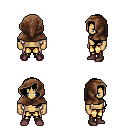
a pixel art fantasy rpg character, male body template, human, tanned skin, leather shoulder armor, gold greaves, black left-swept hairstyle, cloth hood, maroon shoes, four views (front, back, left, right), 2x2 character sprite sheet, small pixel art, hard edges, no anti-aliasing